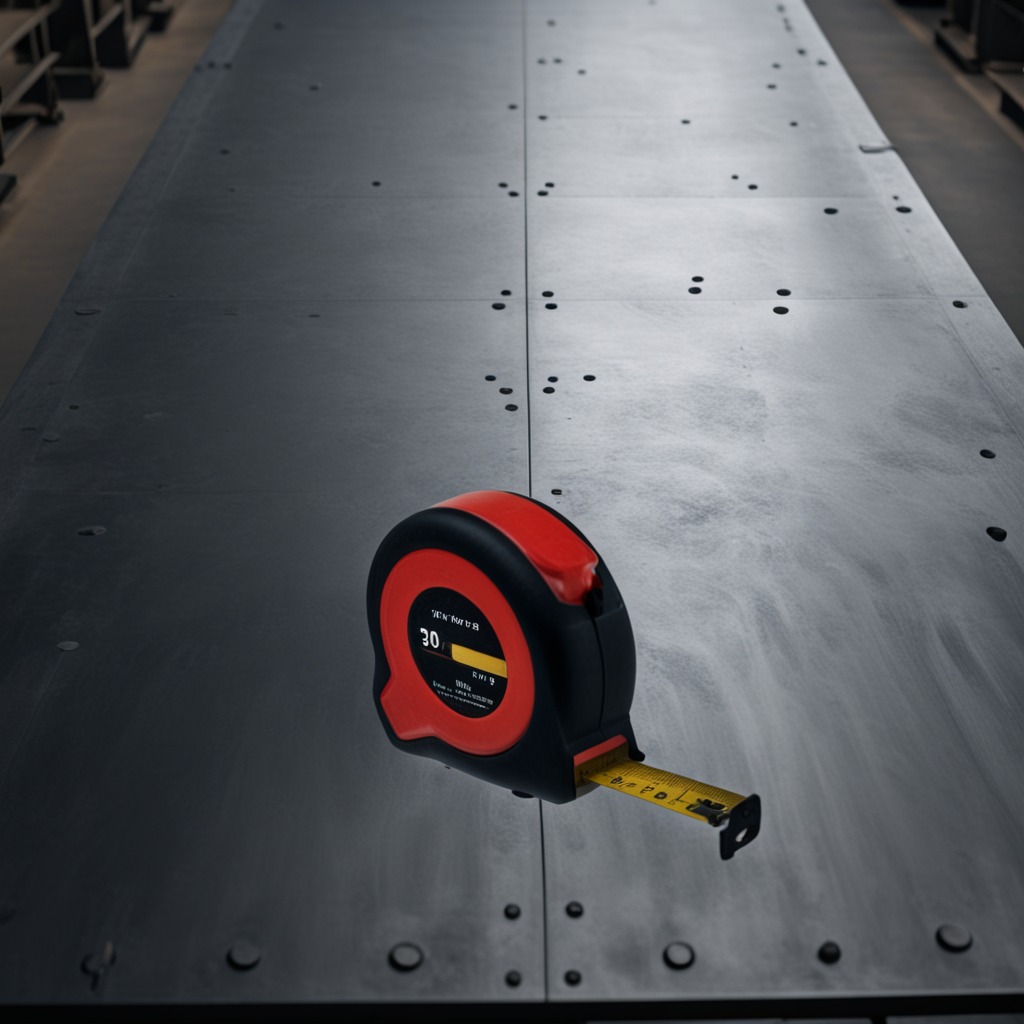
A measuring tape lies on the cold steel table in a mining workshop.